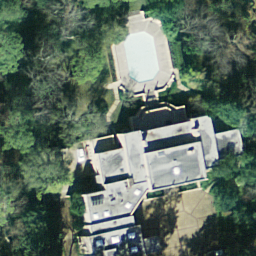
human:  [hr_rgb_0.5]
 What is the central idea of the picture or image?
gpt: sparse residential